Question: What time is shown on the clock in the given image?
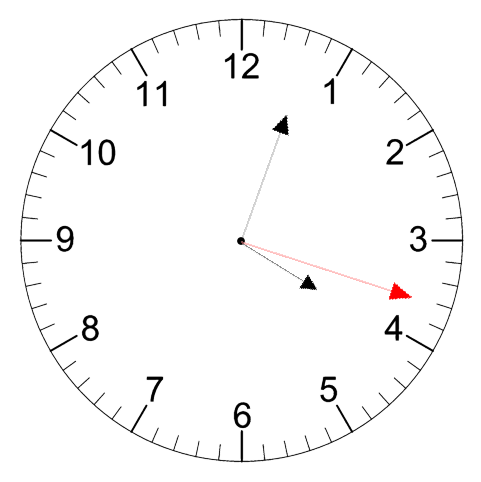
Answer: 04:03:18